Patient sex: F
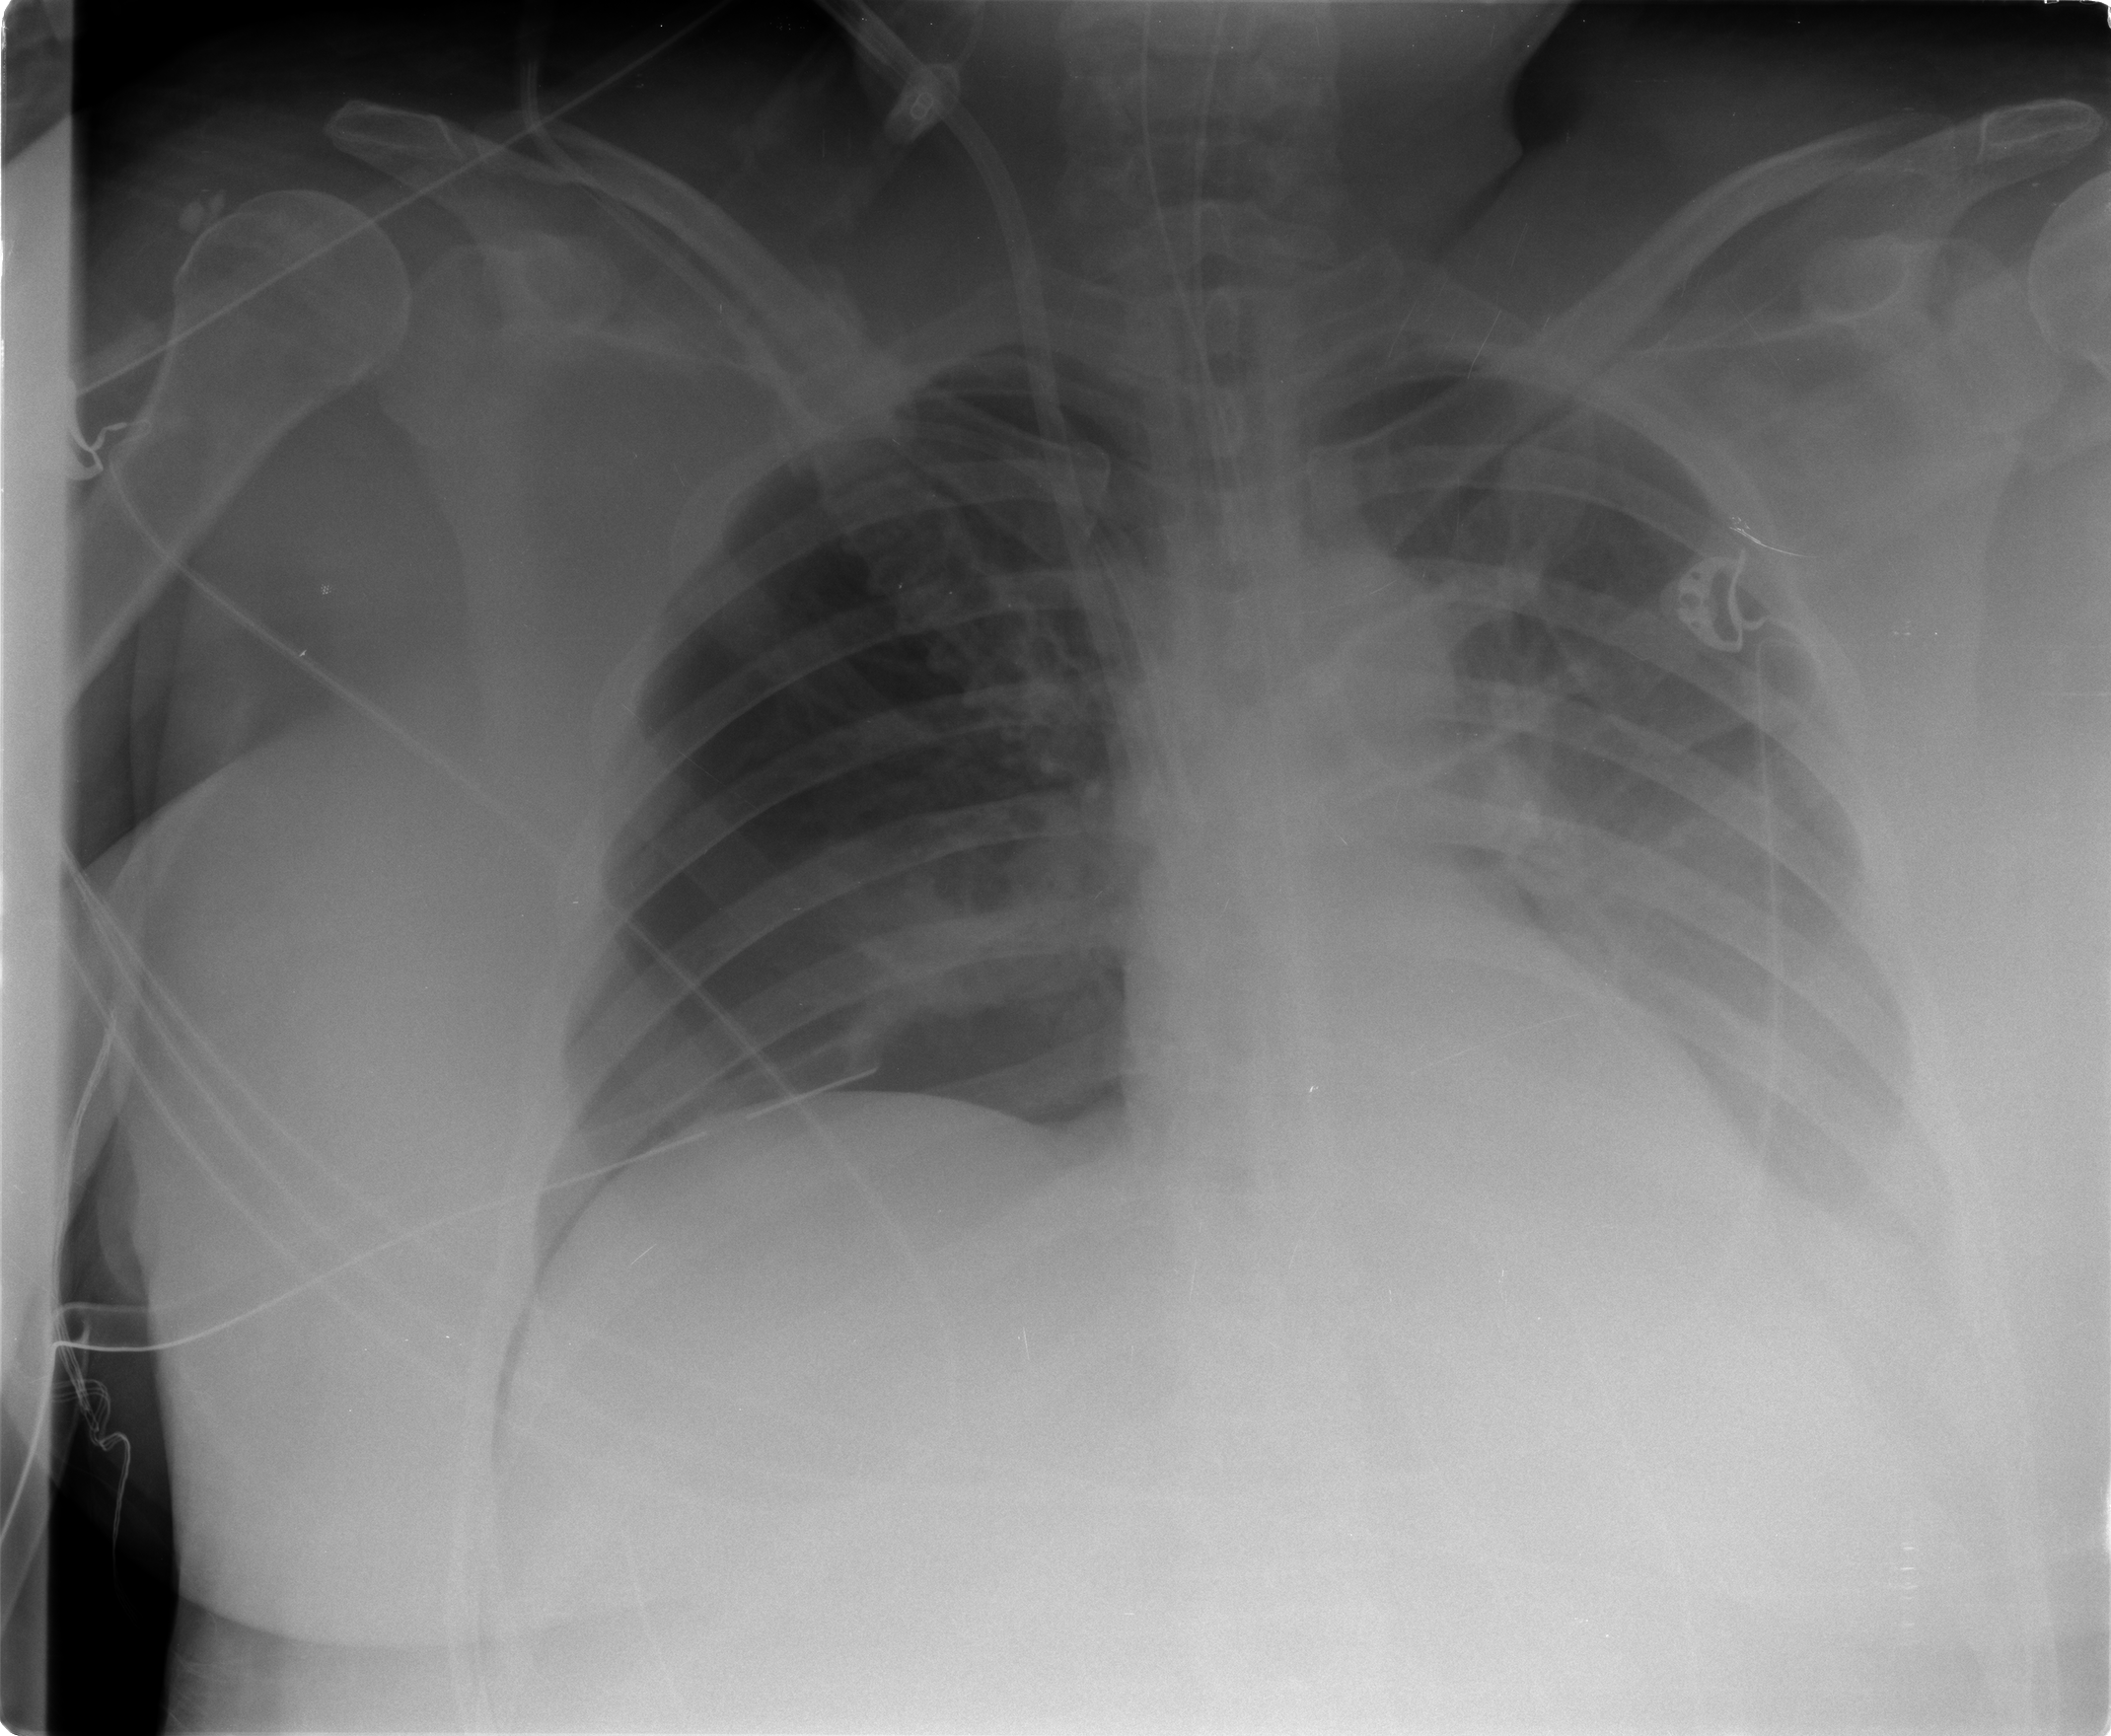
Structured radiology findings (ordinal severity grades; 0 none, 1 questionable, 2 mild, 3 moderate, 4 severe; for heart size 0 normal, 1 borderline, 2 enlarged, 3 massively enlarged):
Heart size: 0
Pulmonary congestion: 1
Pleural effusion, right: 1
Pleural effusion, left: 2
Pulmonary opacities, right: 0
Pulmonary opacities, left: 0
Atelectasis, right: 1
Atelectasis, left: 1